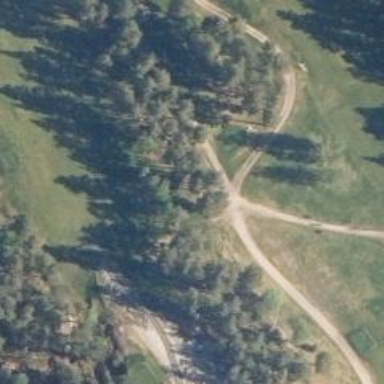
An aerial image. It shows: Footway that doubles as golf path.